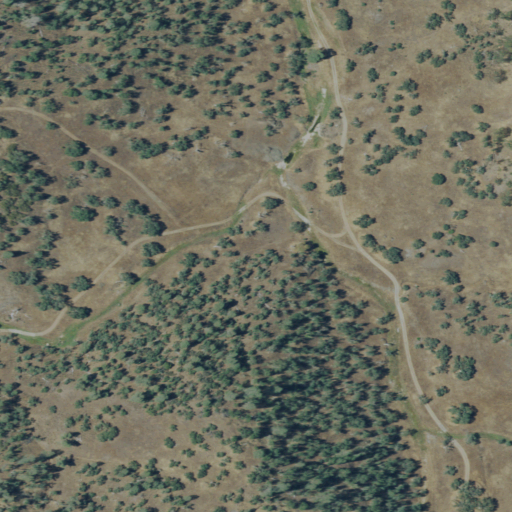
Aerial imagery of valley in California named Mustang Canyon containing grassland, mixed forest, and shrub